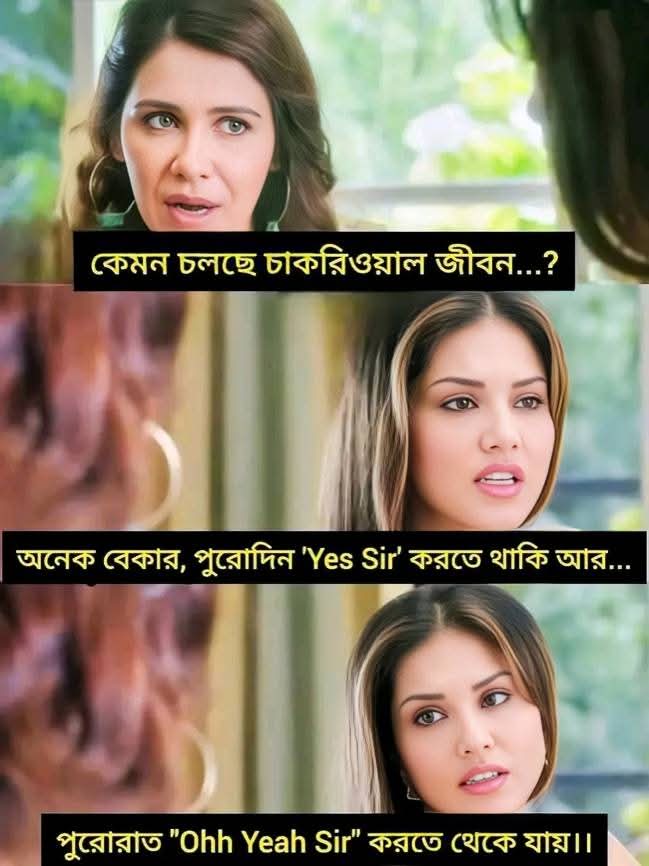
Text: কেমন চলছে চাকরিওয়াল জীবন...?
অনেক বেকার, পুরোদিন 'Yes Sir' করতে থাকি আর...
পুরোরাত "Ohh Yeah Sir" করতে থেকে যায়।।
Label: Non Hate